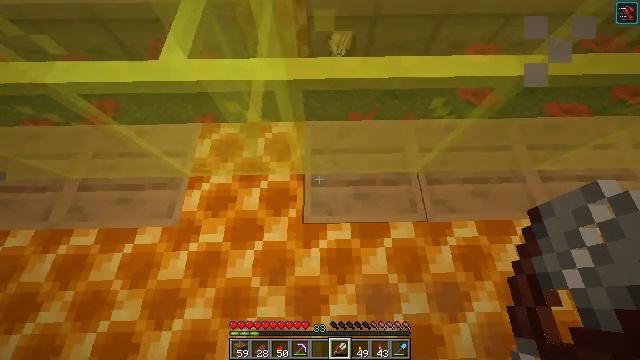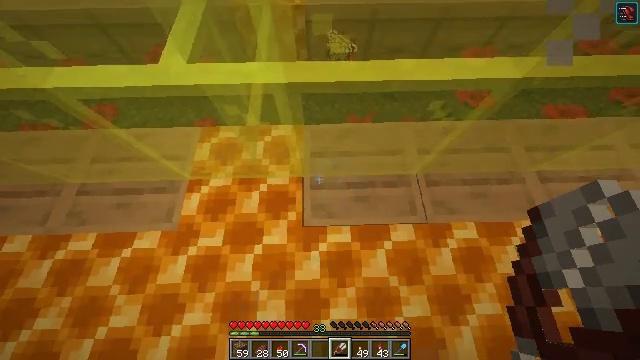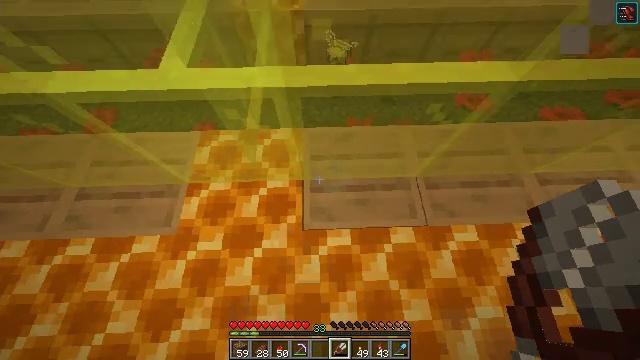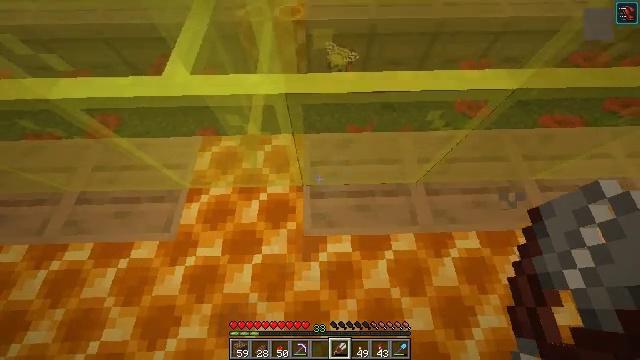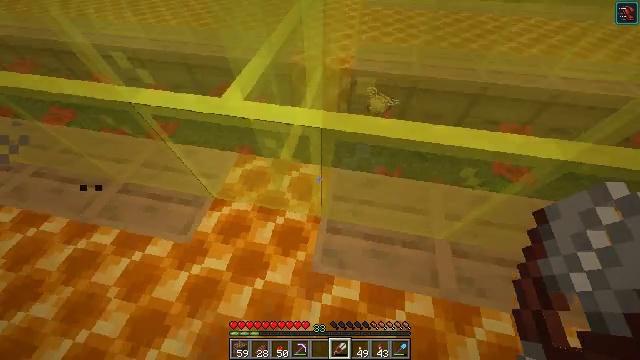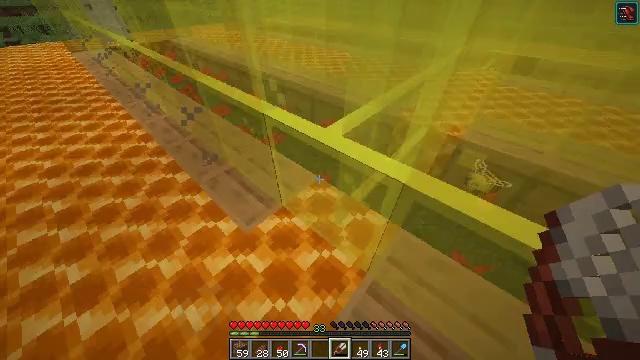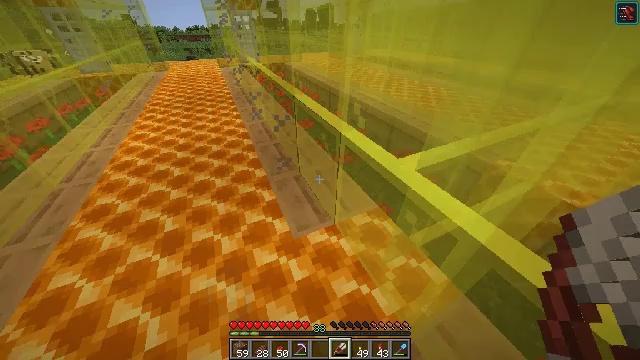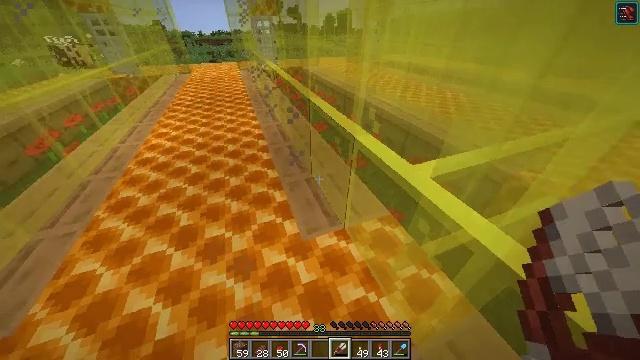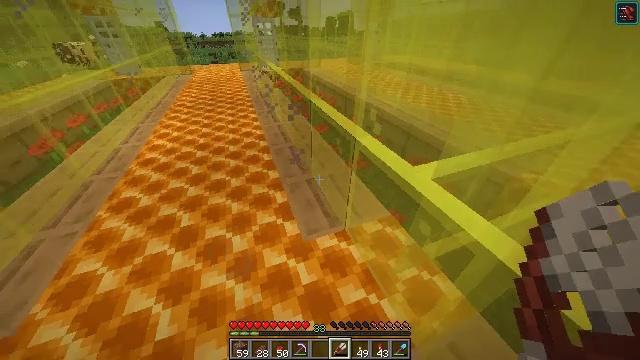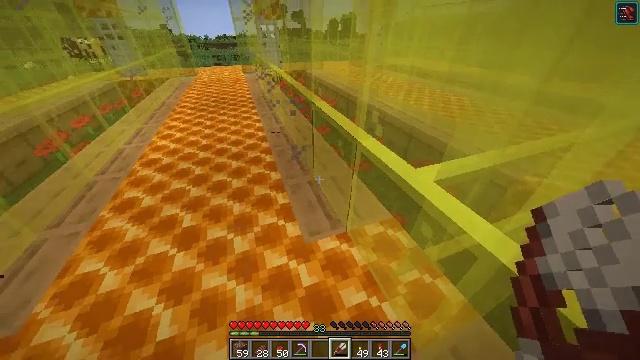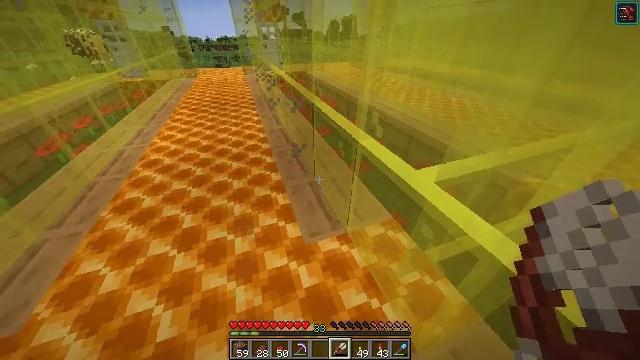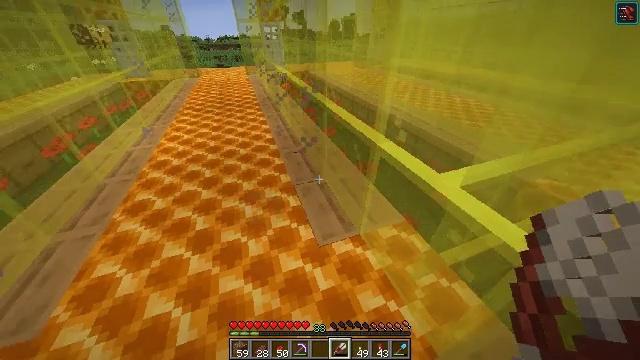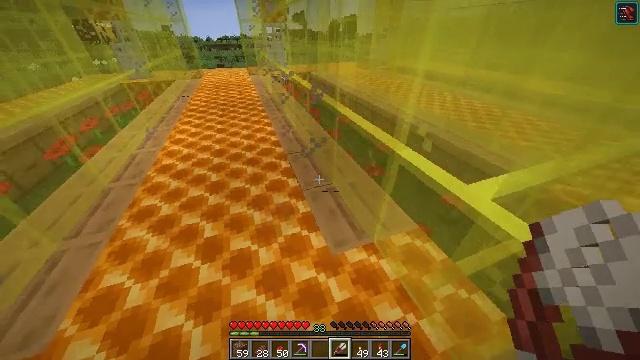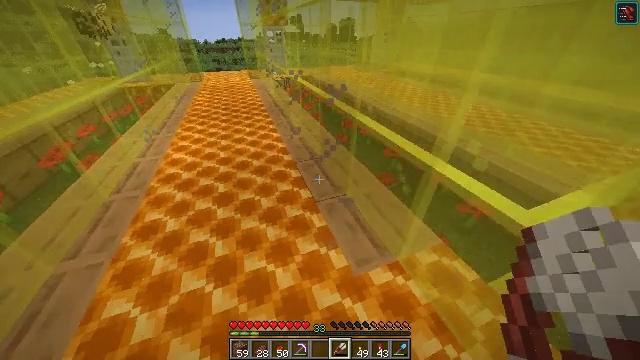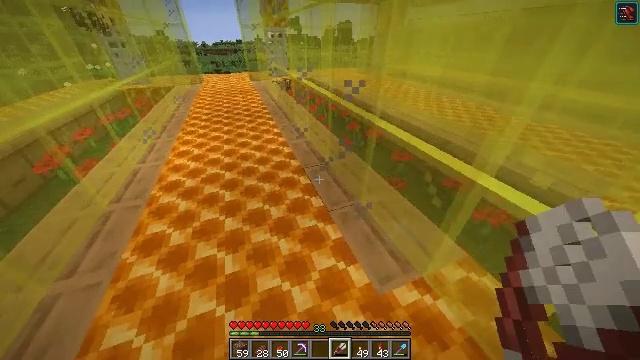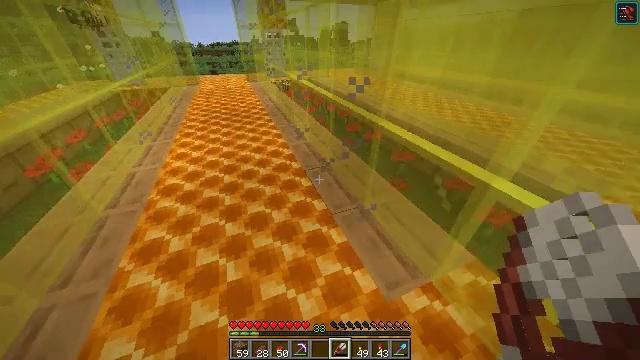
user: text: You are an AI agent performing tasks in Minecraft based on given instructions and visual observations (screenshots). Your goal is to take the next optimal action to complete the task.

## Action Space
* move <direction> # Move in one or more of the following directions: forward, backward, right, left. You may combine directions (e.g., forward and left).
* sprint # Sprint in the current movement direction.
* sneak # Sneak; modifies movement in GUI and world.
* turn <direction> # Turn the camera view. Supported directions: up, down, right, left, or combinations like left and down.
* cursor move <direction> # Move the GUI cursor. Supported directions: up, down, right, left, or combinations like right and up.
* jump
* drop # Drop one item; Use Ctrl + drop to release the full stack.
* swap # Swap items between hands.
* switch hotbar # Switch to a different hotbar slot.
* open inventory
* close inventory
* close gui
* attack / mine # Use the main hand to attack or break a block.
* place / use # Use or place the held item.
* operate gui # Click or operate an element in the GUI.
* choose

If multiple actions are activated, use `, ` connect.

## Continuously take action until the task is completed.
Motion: motion action
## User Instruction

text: Create a honeycomb block using the crafting table.
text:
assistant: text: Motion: no_op
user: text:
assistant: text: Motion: no_op
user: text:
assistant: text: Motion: turn up
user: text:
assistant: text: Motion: turn left and up
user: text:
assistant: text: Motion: turn left and up
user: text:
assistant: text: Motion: turn left and up
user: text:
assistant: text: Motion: turn left
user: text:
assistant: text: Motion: no_op
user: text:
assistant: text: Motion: no_op
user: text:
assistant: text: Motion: no_op
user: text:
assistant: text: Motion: move left
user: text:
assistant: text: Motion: move forward and move left
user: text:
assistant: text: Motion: move forward and move left
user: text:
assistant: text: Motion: move forward and move left
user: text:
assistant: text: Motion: move forward and move left
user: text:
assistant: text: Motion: move forward, turn right
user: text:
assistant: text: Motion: move forward and move left, turn right
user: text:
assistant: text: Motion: move forward and move left, turn right
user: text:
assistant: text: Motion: move forward and move left, turn right
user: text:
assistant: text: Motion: move forward and move left, turn right
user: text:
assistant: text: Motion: move forward and move left
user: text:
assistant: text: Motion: move forward and move left
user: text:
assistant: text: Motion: move forward and move left, turn right
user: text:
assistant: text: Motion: move forward and move left, turn right
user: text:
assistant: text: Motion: move forward and move left
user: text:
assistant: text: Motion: move forward and move left, turn right
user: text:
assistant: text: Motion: move forward and move left, turn right
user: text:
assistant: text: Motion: move forward and move left, turn right
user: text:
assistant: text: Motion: move forward and move left, turn right and up
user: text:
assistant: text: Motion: turn right